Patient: sex F, age 78
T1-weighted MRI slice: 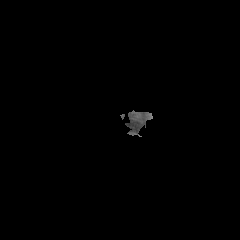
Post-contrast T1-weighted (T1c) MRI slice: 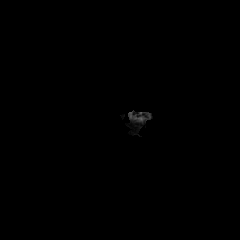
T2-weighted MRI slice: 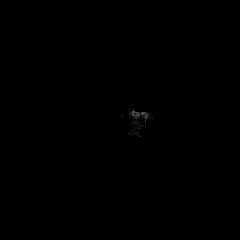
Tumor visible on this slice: no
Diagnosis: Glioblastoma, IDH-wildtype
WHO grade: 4